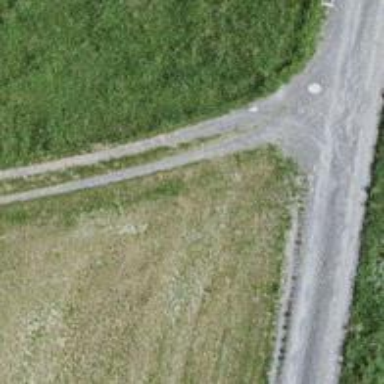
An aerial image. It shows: Track road with grade3 tracktype.